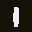
Label: 1